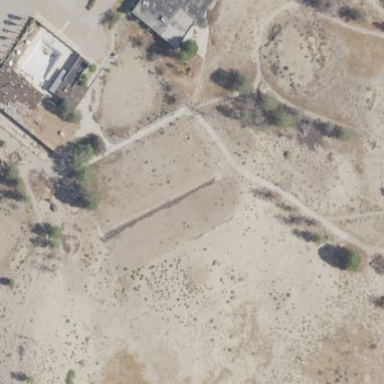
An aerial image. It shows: Grassy area designated as driving range for golf.